Field crop: maize
Growth stage: 2
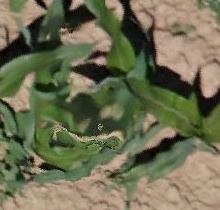
Species: maize